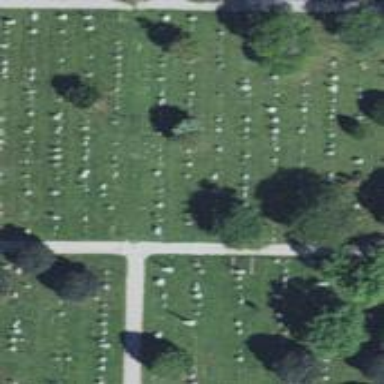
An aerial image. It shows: Sector within cemetery.